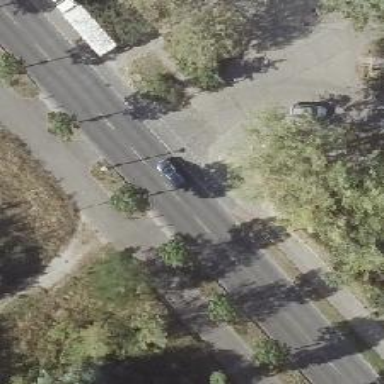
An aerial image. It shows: Secondary road with asphalt surface. The road has separate sidewalks on both sides with lane markings.